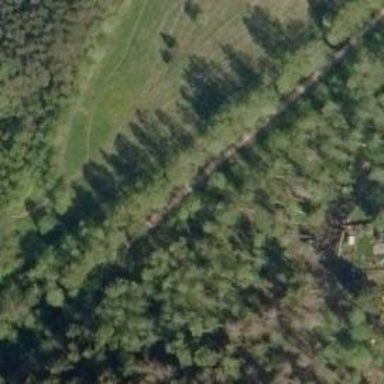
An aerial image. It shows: Path leading to bridge.